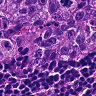
Metastatic tissue present: yes